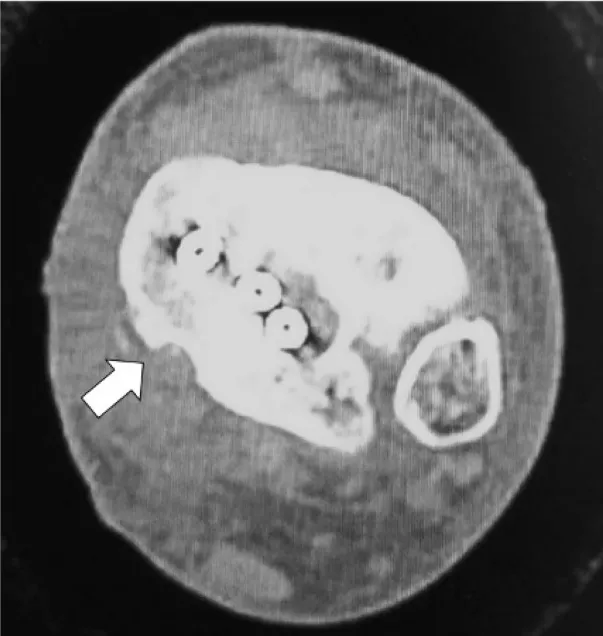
Postoperative computed tomography (CT) images. Coronal.
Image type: radiology (ct)